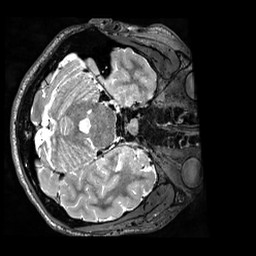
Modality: T2w
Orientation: axial
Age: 19
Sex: male
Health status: ill
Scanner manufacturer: siemens
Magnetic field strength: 3 T
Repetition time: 3.2 s
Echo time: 0.564 s